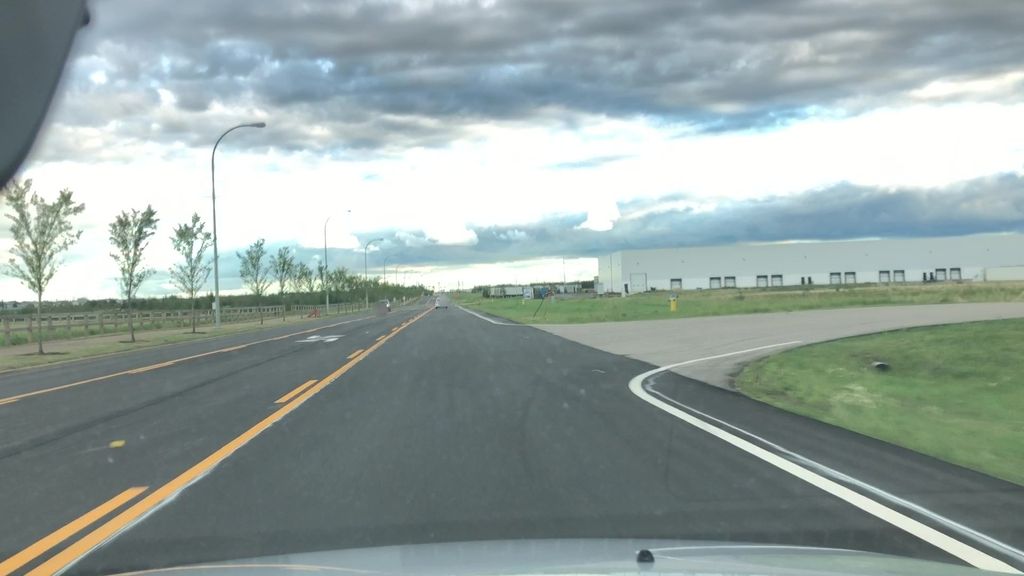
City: edmonton